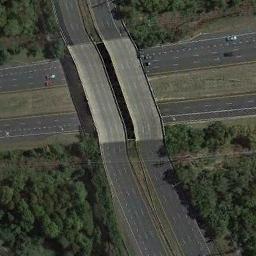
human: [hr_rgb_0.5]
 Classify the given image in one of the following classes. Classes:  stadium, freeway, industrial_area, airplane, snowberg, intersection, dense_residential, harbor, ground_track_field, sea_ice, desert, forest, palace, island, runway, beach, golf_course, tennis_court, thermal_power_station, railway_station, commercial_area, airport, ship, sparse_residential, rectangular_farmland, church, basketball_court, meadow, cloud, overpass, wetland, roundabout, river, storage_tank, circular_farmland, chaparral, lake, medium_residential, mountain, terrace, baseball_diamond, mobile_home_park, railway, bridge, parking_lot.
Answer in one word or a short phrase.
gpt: overpass